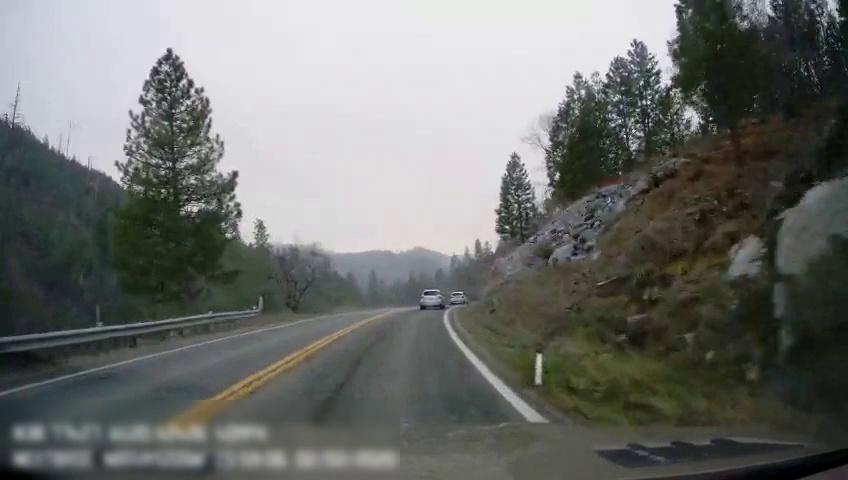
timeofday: Day
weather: Cloudy
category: Drivable Space
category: Vehicles | SUV
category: Vehicles | SUV
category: Lanes | Alternate Lane
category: Lanes | Current Lane
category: Lanes | Opposite Lane
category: Lanes | Opposite Lane